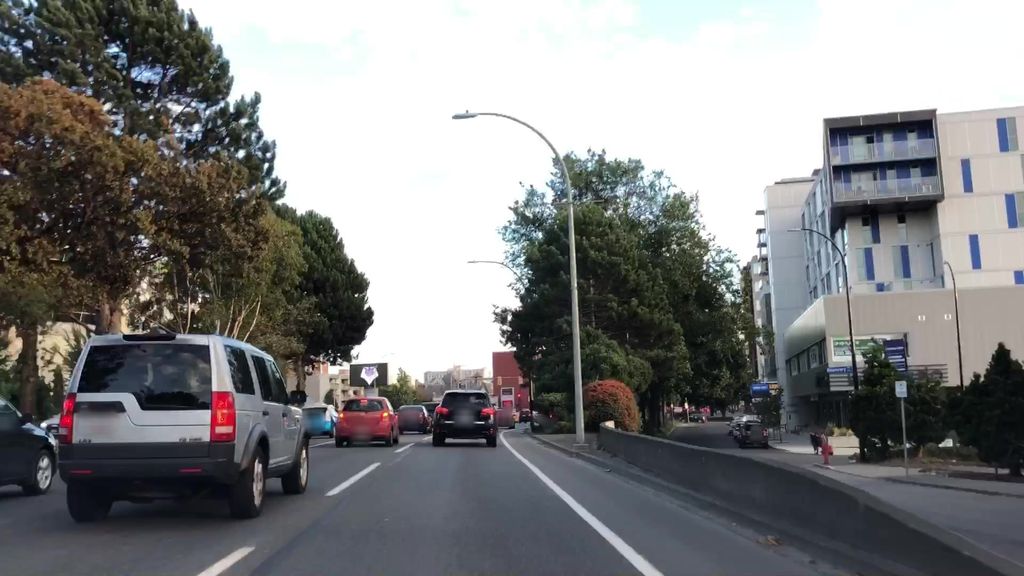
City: victoria